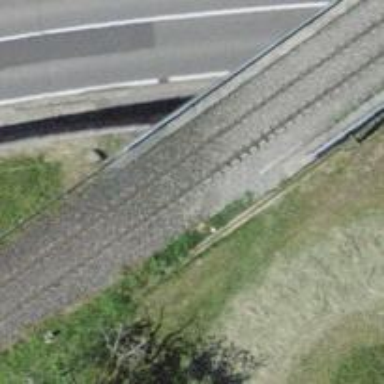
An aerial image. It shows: Disused railway bridge with one track.